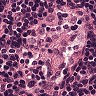
Metastatic tissue present: no